九年级 · 度量几何学
(本题8分)学校计划用地面砖铺设教学楼前矩形广场的地面$ABCD$,已知矩形广场地面的长为100米,宽为80米.图案设计如图所示:广场的四角为小正方形,阴影部分为四个矩形,四个矩形的宽都为小正方形的边长，阴影部分铺绿色地面砖，其余部分铺白色地面砖.(1)要使铺白色地面砖的面积为5200平方米,那么矩形广场四角的小正方形的边长为多少米?（2）如果铺白色地面砖的费用为每平方米30元,铺绿色地面砖的费用为每平方米20元,当广场四角小正方形的边长为多少米时,铺广场地面的总费用最少?最少费用是多少?
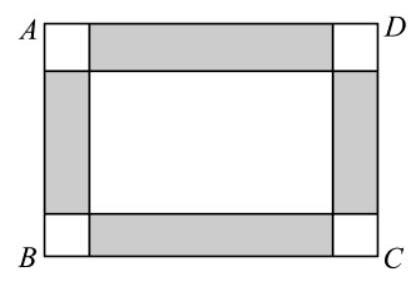
答案: 解:(1)设矩形广场四角的小正方形的边长为$x$米,根据题意,得$4x^{2}+(100-2x)(80-2x)=5200$,整理,得$x^{2}-45x+350=0$,解得$x_{1}=35,x_{2}=10$.经检验,$x_{1}=35,x_{2}=10$均符合题意.所以,要使铺白色地面砖的面积为5200平方米,则矩形广场四角的小正方形的边长为35米或10米.(2)设铺矩形广场地面的总费用为$y$元，广场四角的小正方形的边长为$x$米,则$y=30timesleft[4x^{2}+(100right.$$-2x)(80-2x)]+20times[2x(100-2x)+2x(80-2x)]$,即$y=80x^{2}-3600x+240000$,配方,得$y=80(x-22.5)^{2}+199500$.当$x=22.5$时,$y$的值最小,最小值为199500元.所以,当矩形广场四角的小正方形的边长为22.5米时,所铺广场地面的总费用最少,最少费用为199500元.